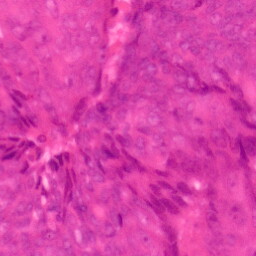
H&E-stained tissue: Colon